【题型】解答题　【知识点】平面几何　【难度】easy
已知：如图, 在四边形 $ABCD$ 中, $AB // DC$, $\angle B = \angle ADC$, 点 $E, F$ 分别在边 $AB, BC$ 上, 且 $\angle ADE = \angle CDF$。

(1) 求证：$CF \cdot CB = AE \cdot AB$；

(2) 连接 $AC, EF$, 如果 $EF // AC$, 求证：四边形 $ABCD$ 是菱形。
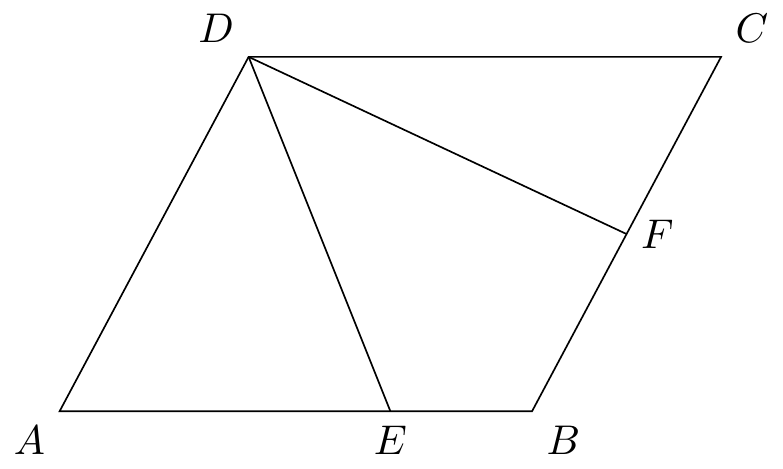
【解答】
解：(1)证明：连接 $AC$,

$\because AB // DC$,

$\therefore \angle BAC = \angle DCA$,

$\because \angle B = \angle ADC$,

$\therefore \triangle ABC \sim \triangle CDA$,

$\frac{AB}{DC} = \frac{BC}{AD}$

$\frac{AB}{BC} = \frac{DC}{AD}$

$\because AB // DC$

$\angle B + \angle BCD = 180^\circ$, $\angle BAD + \angle ADC = 180^\circ$,

$\therefore$ $\angle B = \angle ADC$

$\therefore$ $\angle BAD = \angle BCD$

$\therefore$ $\angle ADE = \angle CDF$

$\therefore$ $\triangle CDF \cong \triangle ADE$

$\therefore$ $\frac{CD}{AD} = \frac{CF}{AE}$

$\therefore$ $\frac{AB}{BC} = \frac{CF}{AE}$

$\therefore$ $CF \cdot CB = AE \cdot AB$。

(2)证明：如图,

$\because EF // AC$,

$\therefore \frac{AE}{AB} = \frac{CF}{BC}$,

$\therefore \frac{CF}{AE} = \frac{BC}{AB}$,

由(1)知 $\frac{AB}{BC} = \frac{CF}{AE}$,

$\therefore \frac{BC}{AB} = \frac{AB}{BC}$,

$\therefore AB = BC$,

$\therefore \angle BAC = \angle BCA$,

$\because AB // DC$,

$\therefore \angle BAC = \angle DCA$,

$\therefore \angle BCA = \angle DCA$,

在 $\triangle ABC$ 与 $\triangle ADC$ 中,

$\angle B = \angle ADC$,

$\angle BCA = \angle DCA$,

$AC = AC$,

$\therefore \triangle ABC \cong \triangle ADC$ (AAS),

$\therefore AB = AD$, $BC = CD$,

$\therefore AB = BC = CD = AD$,

$\therefore$ 四边形 $ABCD$ 是菱形。
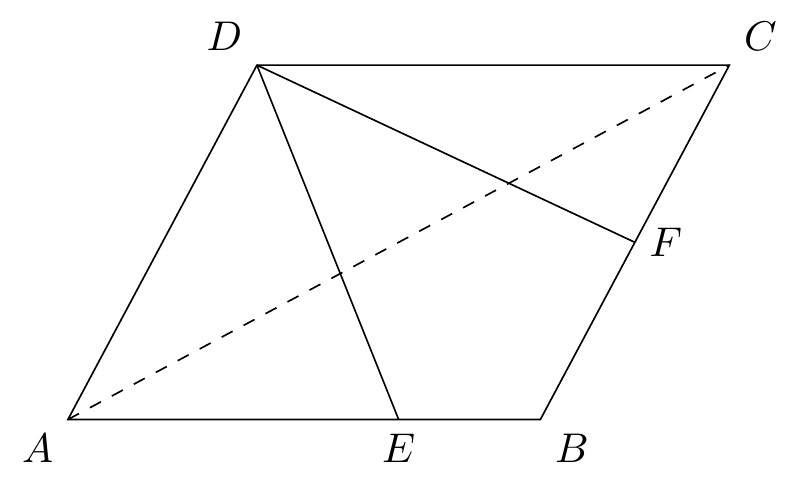
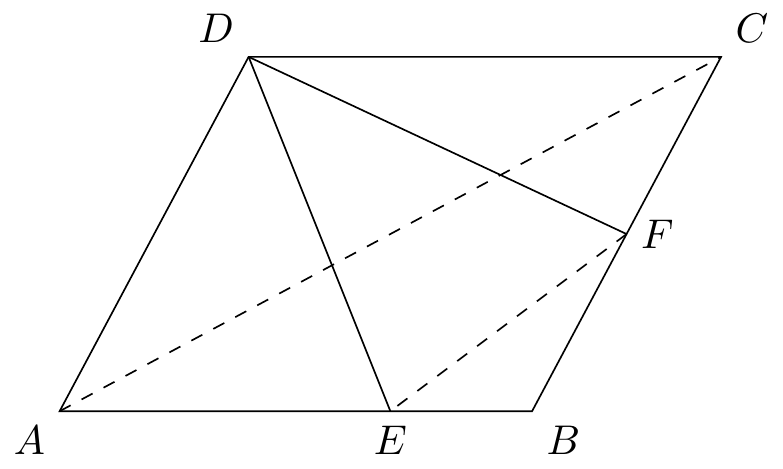